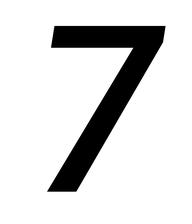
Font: Roboto-Italic_Medium_Italic